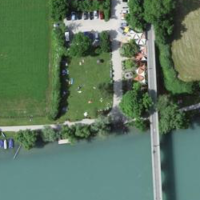
EUNIS habitat code: 15
Species observed at this site:
Rhamnus cathartica
Filipendula ulmaria
Prunus padus
Cercopis vulnerata